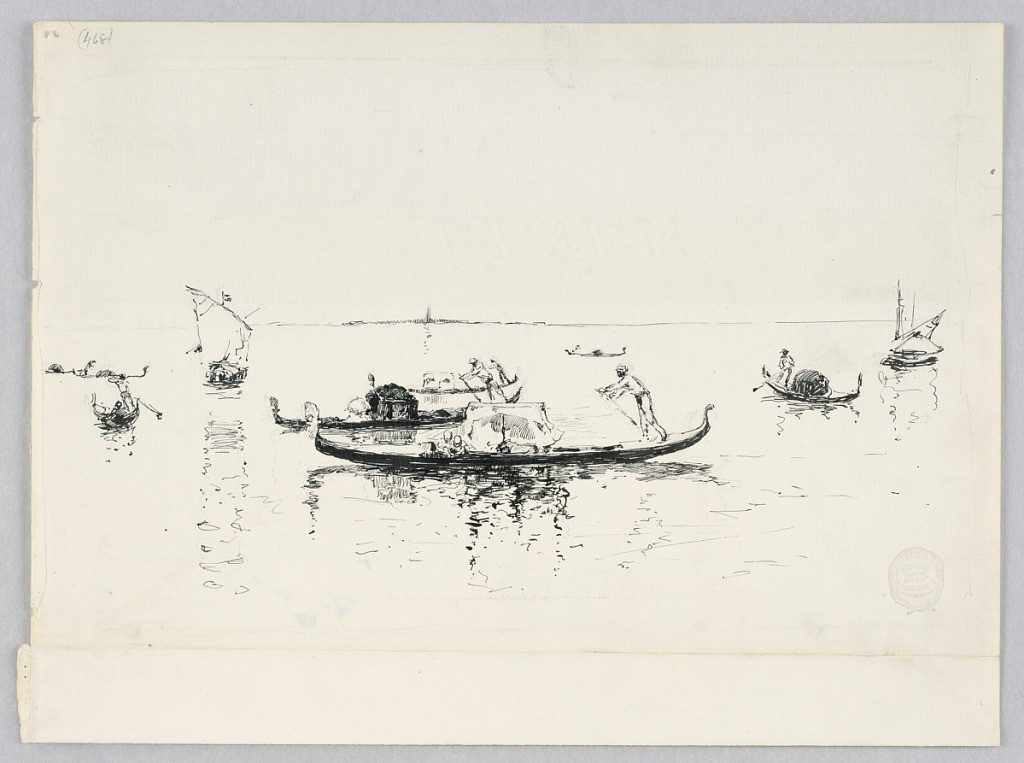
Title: View of Venice, Italy
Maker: Robert Frederick Blum, American, 1857–1903
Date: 1880
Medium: Pen and ink on wove paper
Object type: Drawing
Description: Sketch of gondolas and sailboats in Venice.